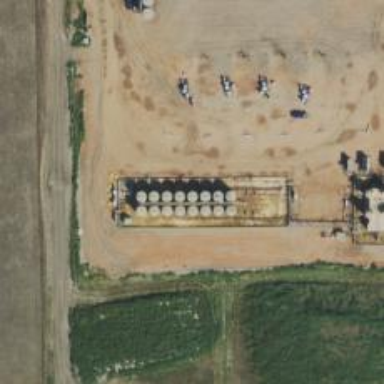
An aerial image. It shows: Storage tank that is man-made.